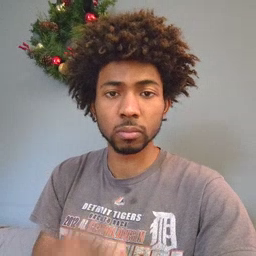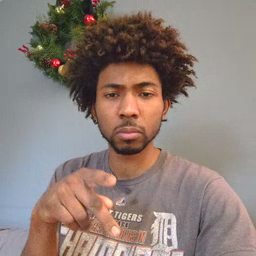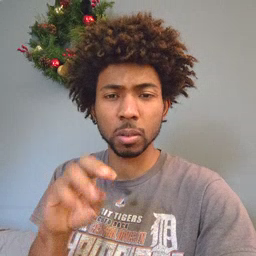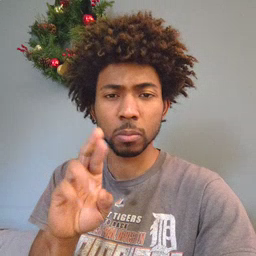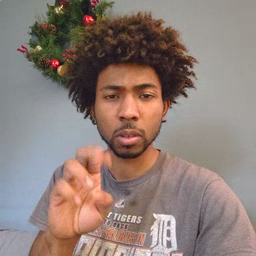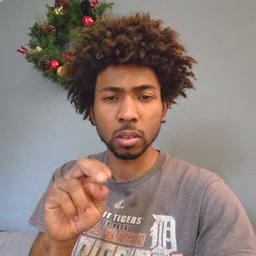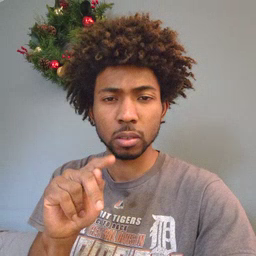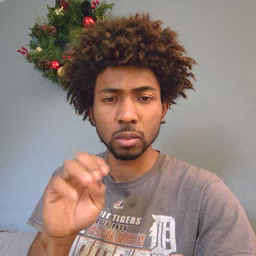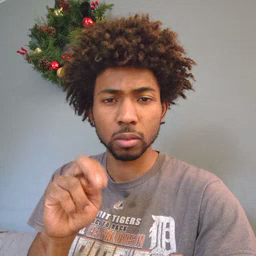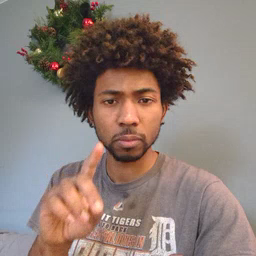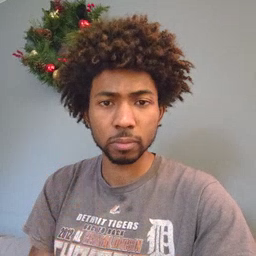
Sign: pretend